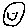
Label: smiley face